Field crop: maize
Growth stage: 2
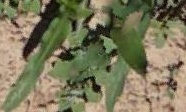
Species: maize